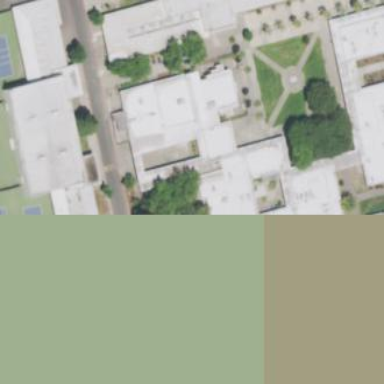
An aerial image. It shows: School building.